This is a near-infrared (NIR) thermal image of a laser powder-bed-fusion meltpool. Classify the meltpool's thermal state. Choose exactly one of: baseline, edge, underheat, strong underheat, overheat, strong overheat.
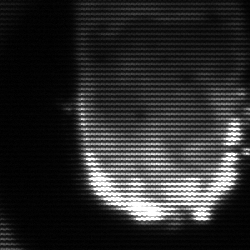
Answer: baseline